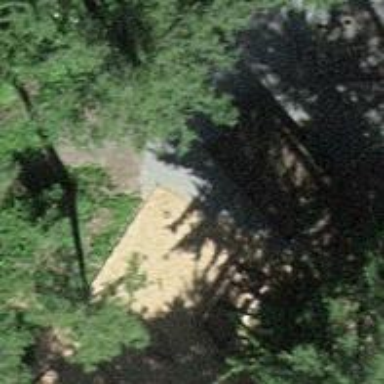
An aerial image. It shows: Picnic shelter provides comfortable rest area.